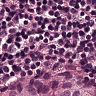
Metastatic tissue present: no